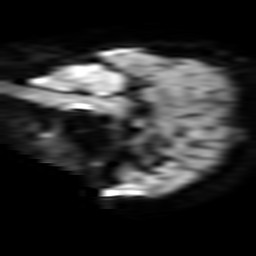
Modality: TRACE
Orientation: sagittal
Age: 55
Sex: female
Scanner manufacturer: philips
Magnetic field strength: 3 T
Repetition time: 3.208 s
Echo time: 0.076 s